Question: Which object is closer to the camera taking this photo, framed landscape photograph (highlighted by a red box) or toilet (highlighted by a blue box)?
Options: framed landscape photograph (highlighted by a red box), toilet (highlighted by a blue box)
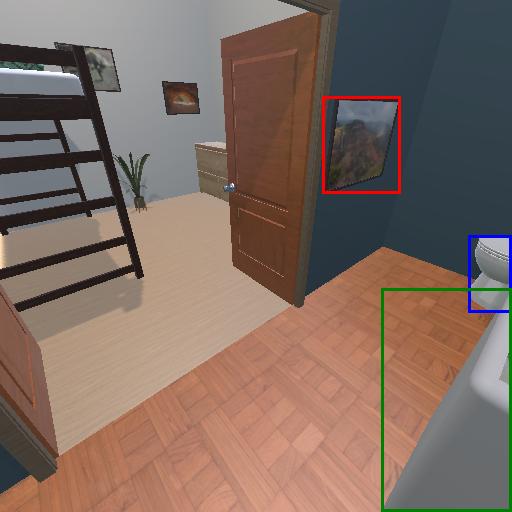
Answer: framed landscape photograph (highlighted by a red box)